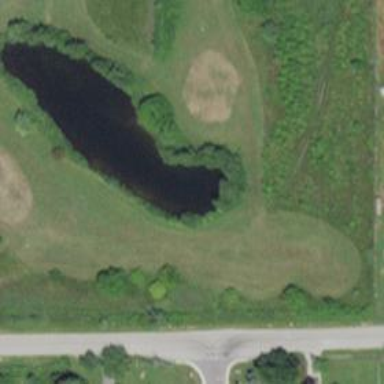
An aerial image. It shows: Water hazard on golf course.